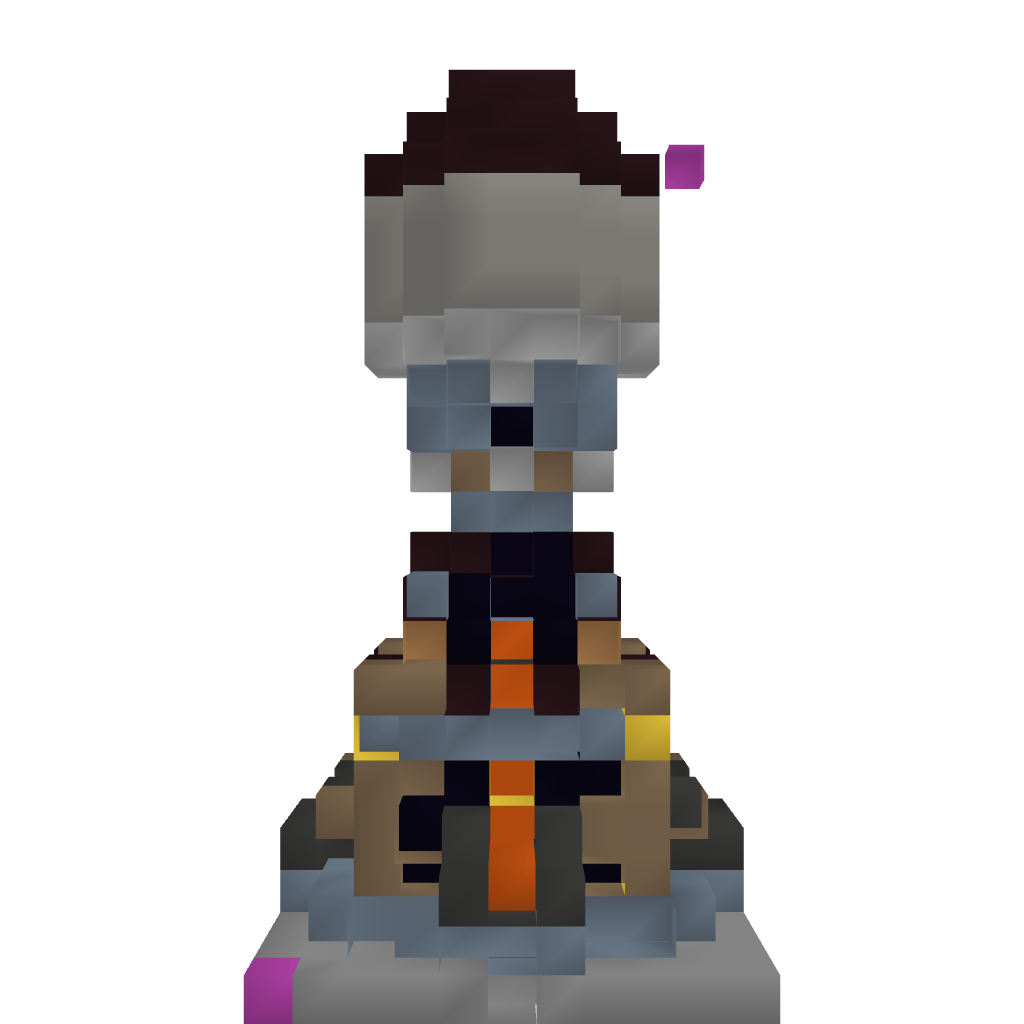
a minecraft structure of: Lava Orb